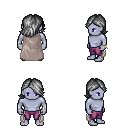
a pixel art fantasy rpg character, male body template, dark elf, purple skin, gray cape, magenta pants, gray swoop hairstyle, bracelets, four views (front, back, left, right), 2x2 character sprite sheet, small pixel art, hard edges, no anti-aliasing